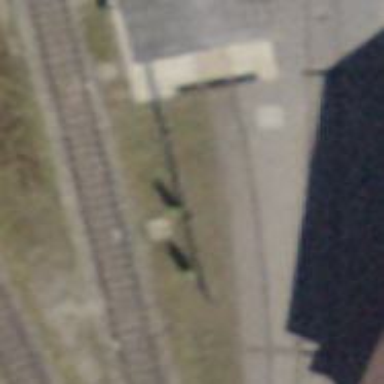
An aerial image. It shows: Railway yard in service.